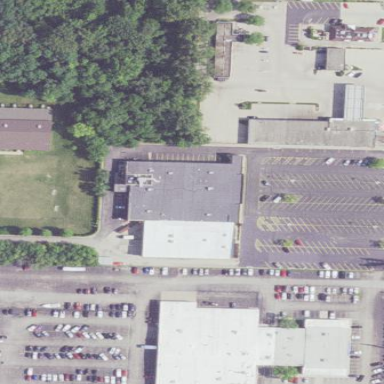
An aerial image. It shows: Commercial building.